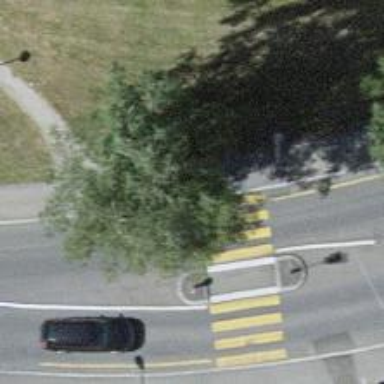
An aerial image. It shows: Kerb serving as barrier.